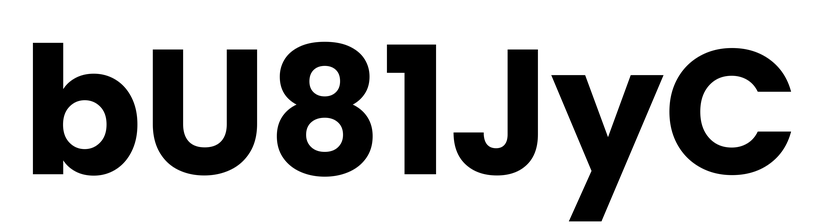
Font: Poppins-Bold